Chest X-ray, PA view. Patient: 66 years old, sex M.
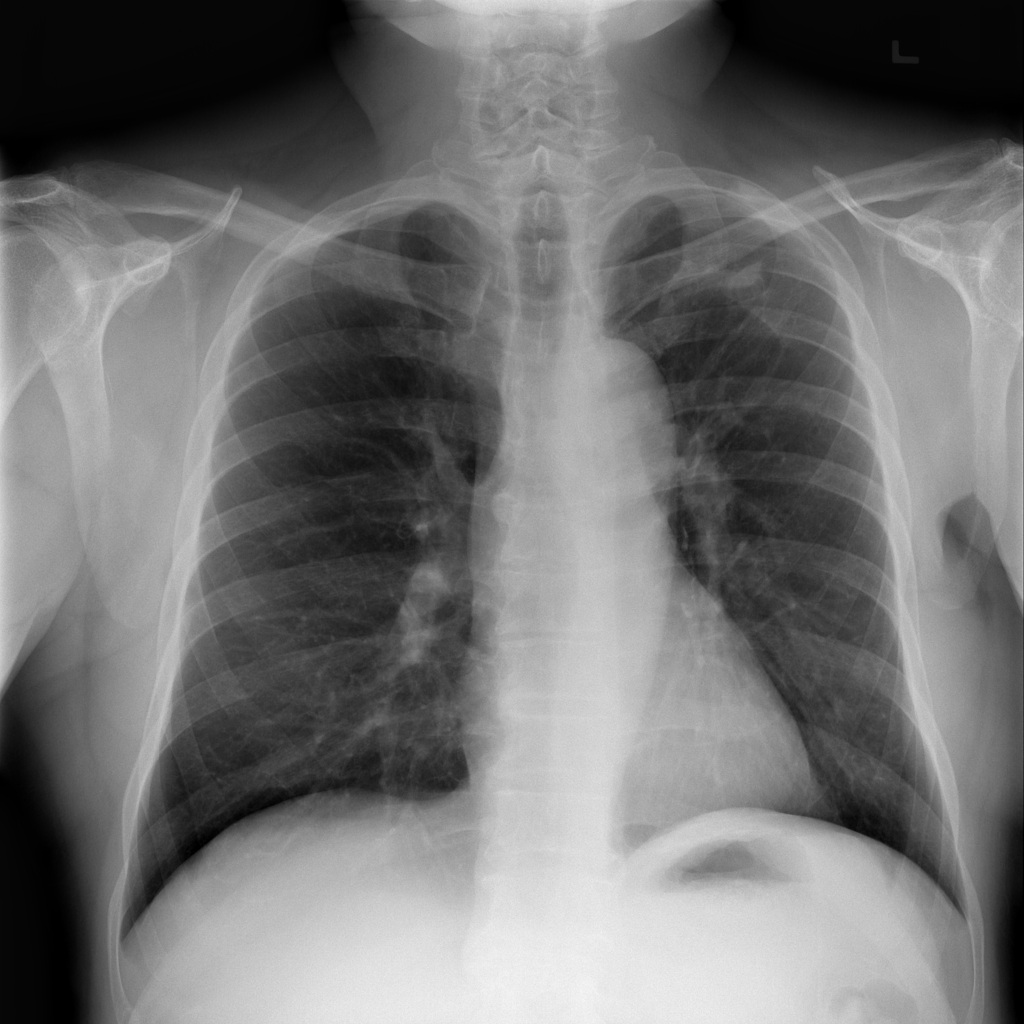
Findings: No Finding